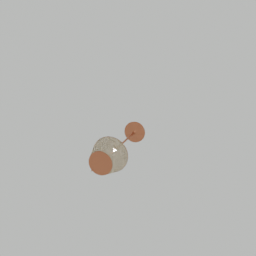
Label: lighting